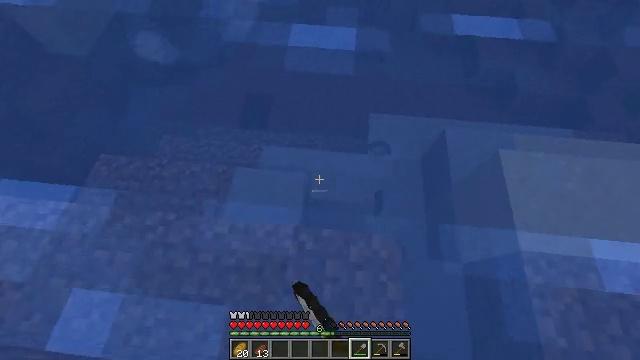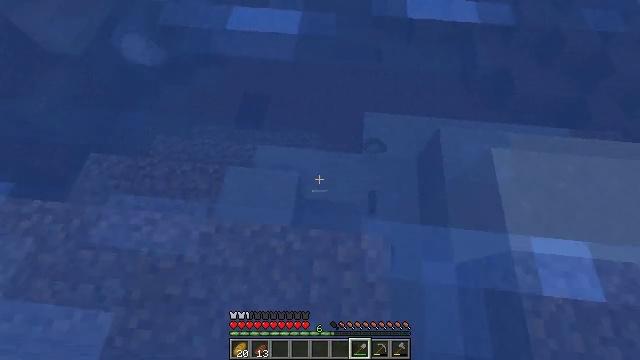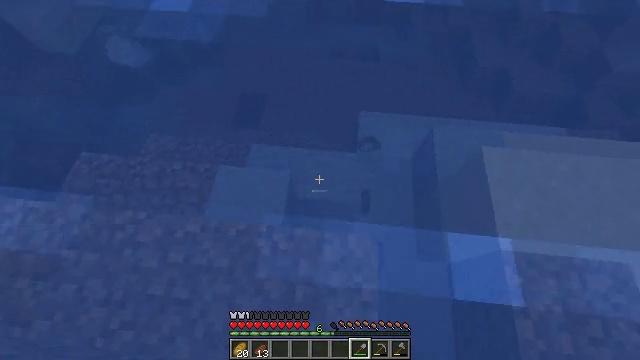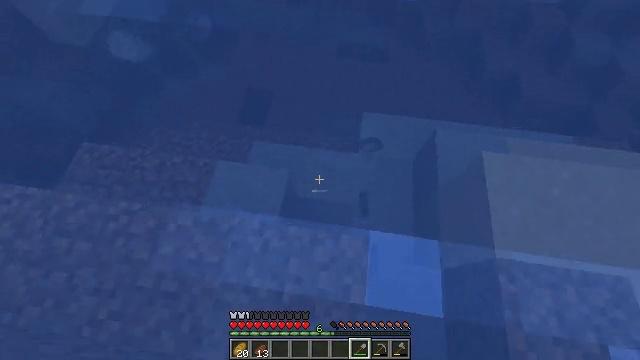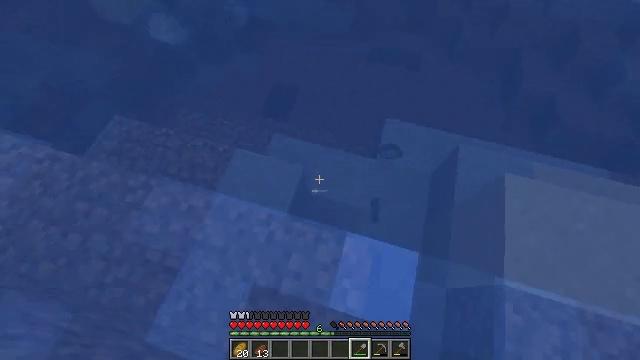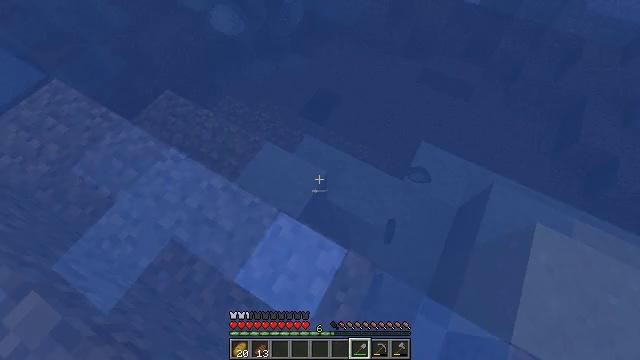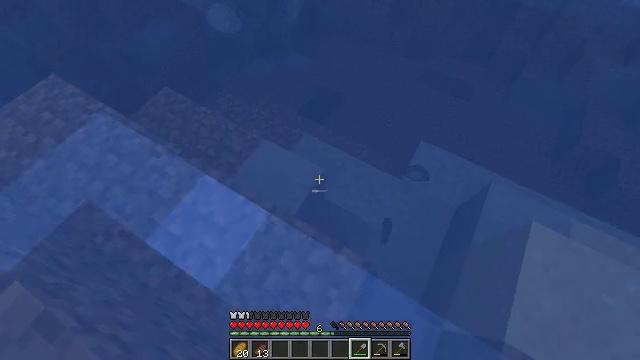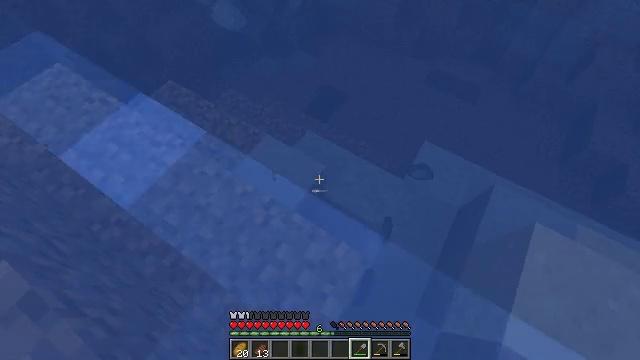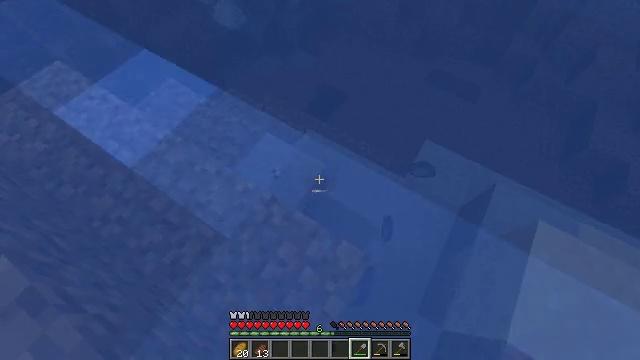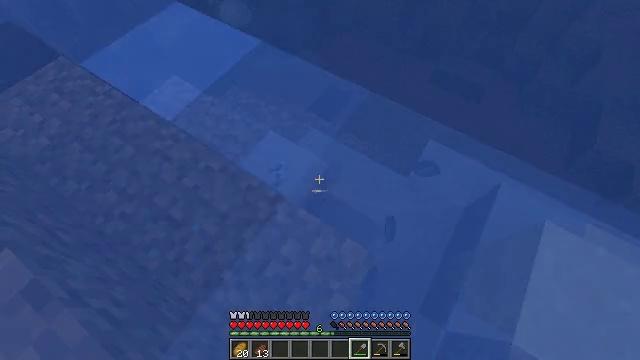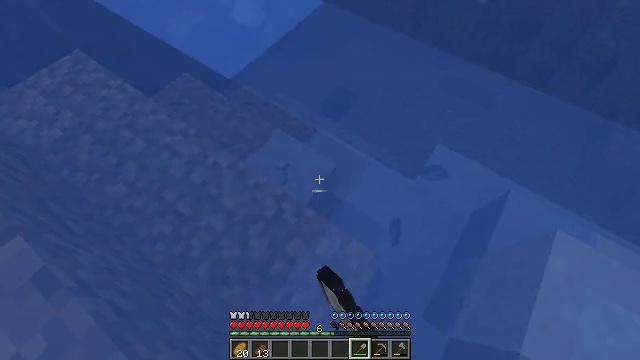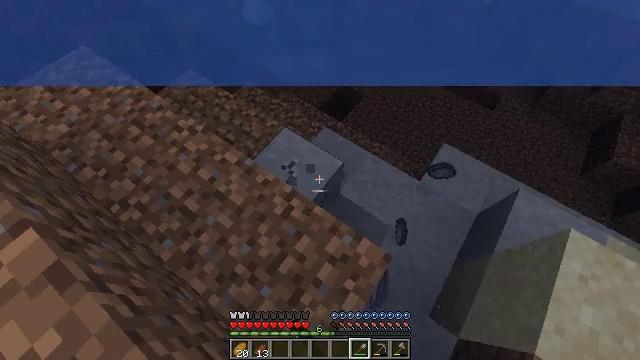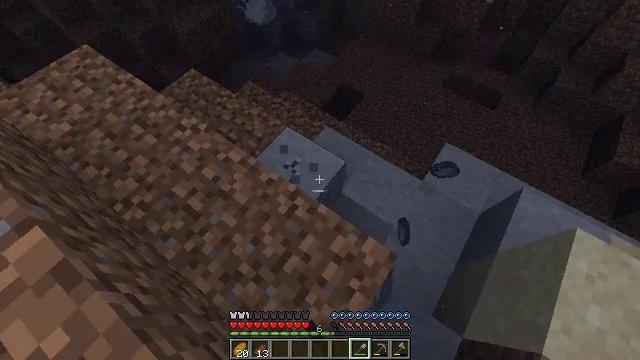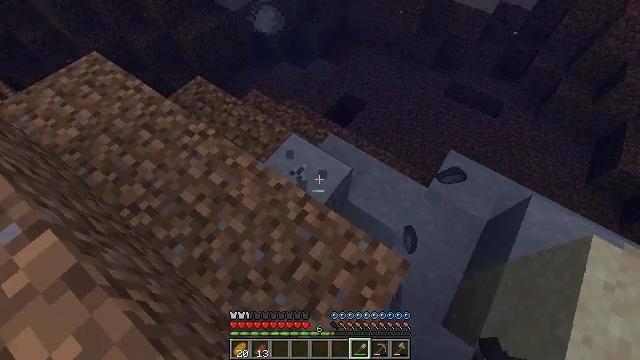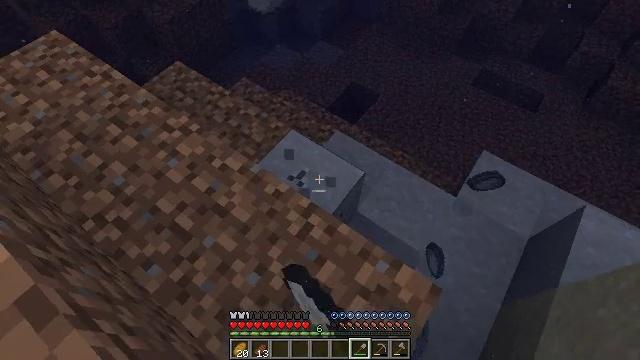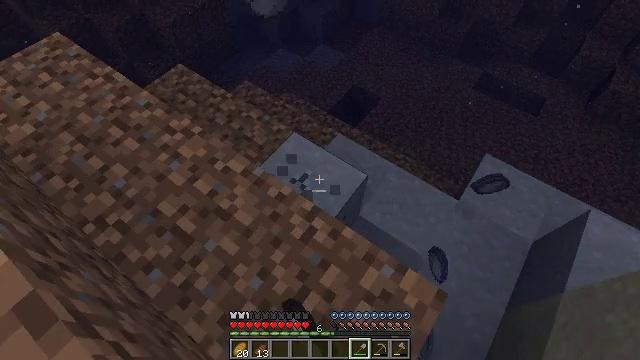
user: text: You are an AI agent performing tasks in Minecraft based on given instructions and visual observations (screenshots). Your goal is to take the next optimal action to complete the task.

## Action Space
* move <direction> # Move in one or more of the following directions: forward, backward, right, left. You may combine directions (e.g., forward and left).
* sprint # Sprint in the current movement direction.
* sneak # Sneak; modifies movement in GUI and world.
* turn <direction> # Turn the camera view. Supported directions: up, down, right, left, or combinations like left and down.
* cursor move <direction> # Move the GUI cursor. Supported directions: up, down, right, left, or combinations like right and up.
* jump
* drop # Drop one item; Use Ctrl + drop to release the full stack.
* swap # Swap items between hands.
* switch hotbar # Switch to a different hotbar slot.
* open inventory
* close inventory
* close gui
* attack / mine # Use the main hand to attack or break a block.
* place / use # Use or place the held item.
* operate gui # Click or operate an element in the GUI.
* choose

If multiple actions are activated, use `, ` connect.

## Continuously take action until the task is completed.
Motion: motion action
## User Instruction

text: Gather clay blocks.
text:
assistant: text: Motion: move right, attack / mine
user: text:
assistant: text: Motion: move right, attack / mine
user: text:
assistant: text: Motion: move right, turn left, attack / mine
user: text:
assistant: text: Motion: move right, turn left, attack / mine
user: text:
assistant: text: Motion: move right, turn left and up, attack / mine
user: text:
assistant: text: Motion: move left, attack / mine
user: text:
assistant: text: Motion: move left, turn left, attack / mine
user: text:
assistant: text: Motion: move left, attack / mine
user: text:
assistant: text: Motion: move left, attack / mine
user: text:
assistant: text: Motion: move left, turn left, attack / mine
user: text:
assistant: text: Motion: move left, attack / mine
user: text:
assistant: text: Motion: move left, attack / mine
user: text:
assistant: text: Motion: turn up, attack / mine
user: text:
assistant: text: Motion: turn up, attack / mine
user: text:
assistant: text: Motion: attack / mine
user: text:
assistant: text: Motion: move forward, attack / mine
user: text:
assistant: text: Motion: move forward, attack / mine
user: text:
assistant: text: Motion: move forward, attack / mine
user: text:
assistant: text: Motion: move forward, attack / mine
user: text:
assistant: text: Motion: move forward, attack / mine
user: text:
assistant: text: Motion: attack / mine
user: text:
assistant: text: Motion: turn down, attack / mine
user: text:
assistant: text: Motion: sneak, turn down, attack / mine
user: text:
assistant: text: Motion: sneak, attack / mine
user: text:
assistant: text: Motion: sneak, attack / mine
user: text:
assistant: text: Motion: sneak, attack / mine
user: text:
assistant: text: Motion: sneak, attack / mine
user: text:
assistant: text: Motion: sneak, attack / mine
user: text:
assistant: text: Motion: sneak, attack / mine
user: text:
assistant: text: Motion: sneak, attack / mine